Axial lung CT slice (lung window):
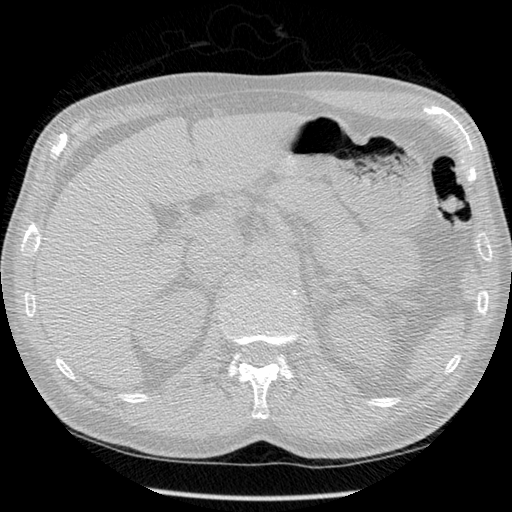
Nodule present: no